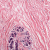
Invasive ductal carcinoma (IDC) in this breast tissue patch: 0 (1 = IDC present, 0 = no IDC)